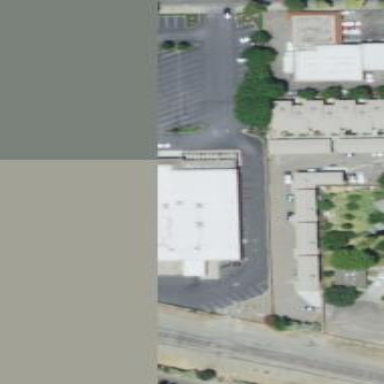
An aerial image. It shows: Building.